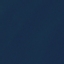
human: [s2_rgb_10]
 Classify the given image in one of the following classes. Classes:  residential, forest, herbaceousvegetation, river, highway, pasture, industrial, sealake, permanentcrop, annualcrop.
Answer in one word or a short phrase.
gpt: SeaLake